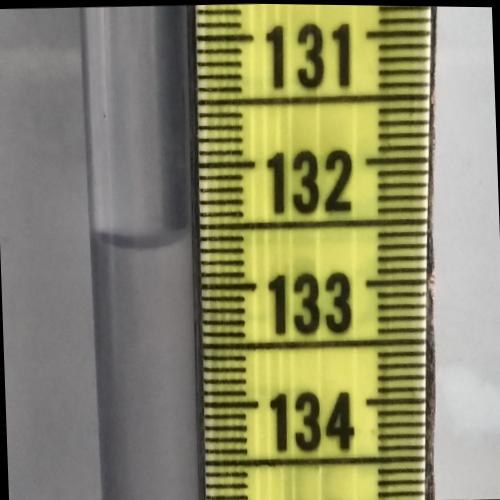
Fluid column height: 132.6 cm